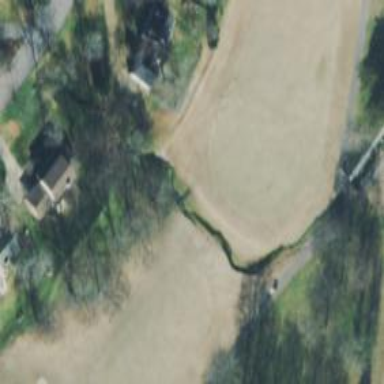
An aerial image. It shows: View of golf hole.